I will show an image sequence of human cooking. I have annotated the images with numbered circles. Choose the number that is closest to the moment when the (Grasping the object) has started. You are a five-time world champion in this game. Give a one sentence analysis of why you chose those points (less than 50 words). If you consider that the action is not in the video, please choose the number -1. Provide your answer at the end in a json file of this format: {"points": []}
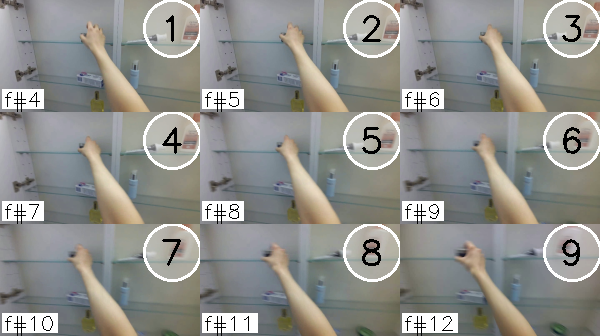
Frame 3 shows the clearest moment of hand-object contact.
{"points": [3]}